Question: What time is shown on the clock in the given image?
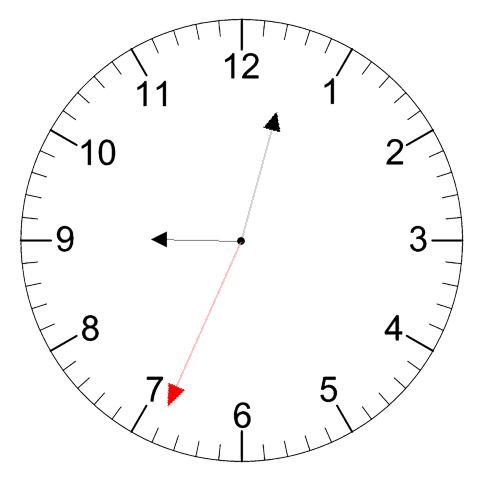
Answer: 09:02:34